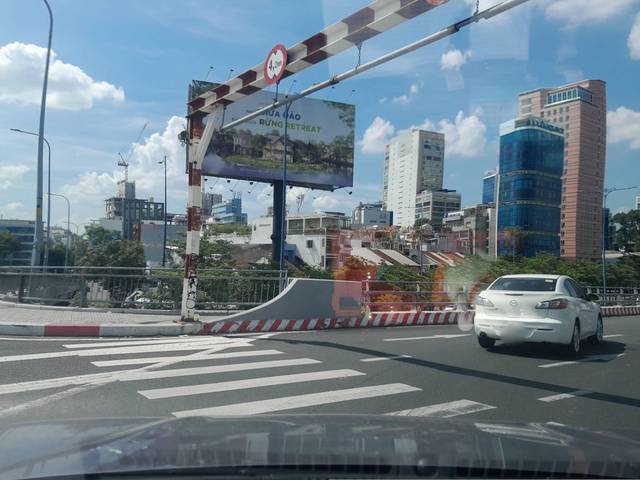
Region: Vietnam
Coordinates: 10.766, 106.701